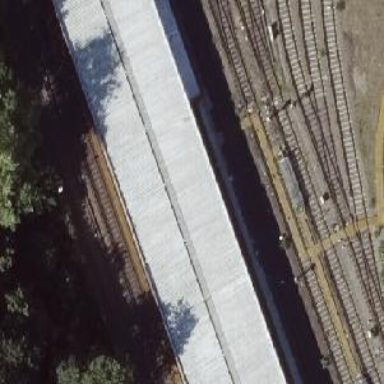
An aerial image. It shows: Siding rail service electrified at the top.